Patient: sex M, age 57
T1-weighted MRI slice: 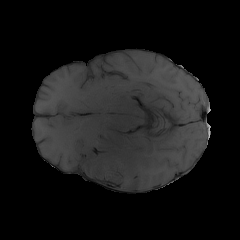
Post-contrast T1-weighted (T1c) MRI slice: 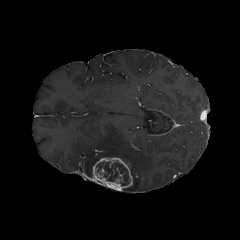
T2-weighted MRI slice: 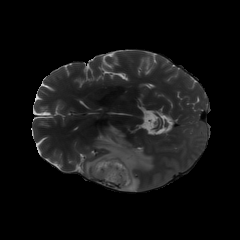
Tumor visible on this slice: yes
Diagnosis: Glioblastoma, IDH-wildtype
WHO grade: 4